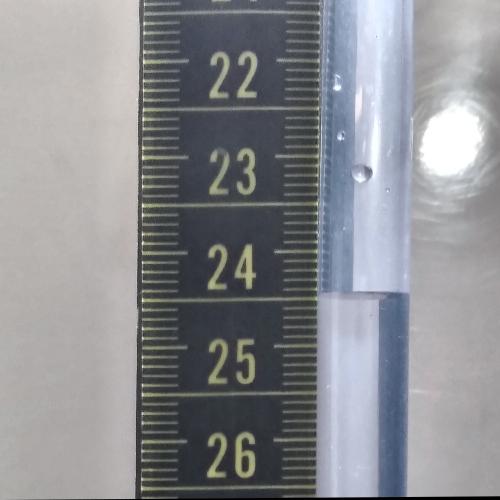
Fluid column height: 24.5 cm